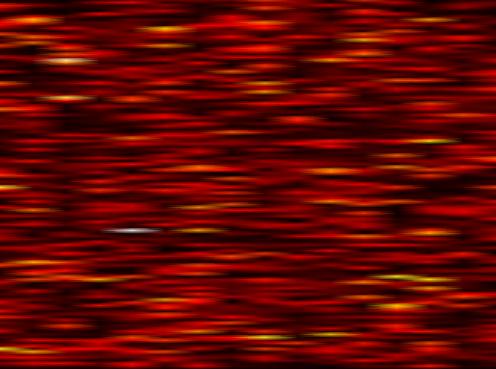
Label: UFMC